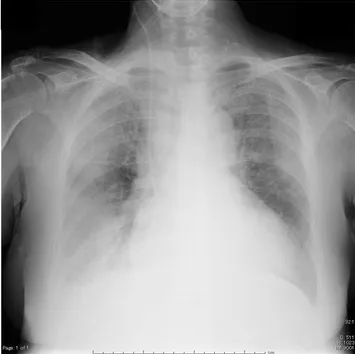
Chest radiograph indicated extensive bilateral infiltrates.
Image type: radiology (x_ray)